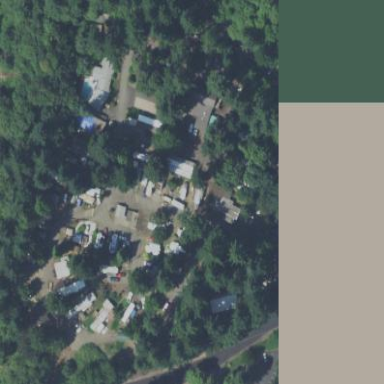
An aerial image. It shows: Residential area designated as trailer park.